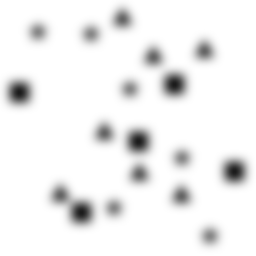
Squares: 5
Triangles: 7
Stars: 6
Total shapes: 18